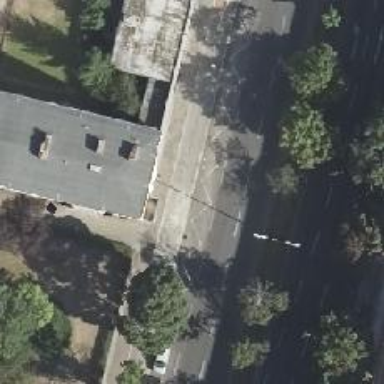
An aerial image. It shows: Sidewalk along the footway.